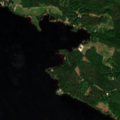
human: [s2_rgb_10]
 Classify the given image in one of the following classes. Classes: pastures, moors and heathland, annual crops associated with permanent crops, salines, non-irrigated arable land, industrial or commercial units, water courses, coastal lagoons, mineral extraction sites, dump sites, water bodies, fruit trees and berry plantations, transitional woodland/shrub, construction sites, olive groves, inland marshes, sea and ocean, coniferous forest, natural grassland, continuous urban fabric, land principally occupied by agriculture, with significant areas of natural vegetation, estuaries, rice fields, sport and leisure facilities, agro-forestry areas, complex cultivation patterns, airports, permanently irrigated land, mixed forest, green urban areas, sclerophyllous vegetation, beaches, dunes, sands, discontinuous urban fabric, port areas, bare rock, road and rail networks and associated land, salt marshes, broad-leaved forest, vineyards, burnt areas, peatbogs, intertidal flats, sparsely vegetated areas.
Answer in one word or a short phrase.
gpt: coniferous forest, mixed forest, water bodies